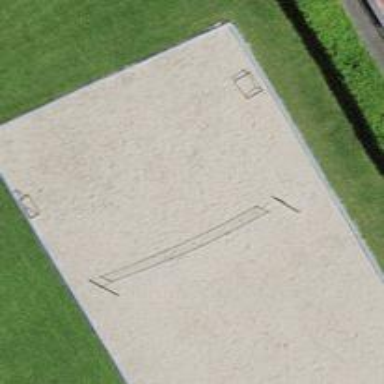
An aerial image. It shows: Sandy pitch designated for beach volleyball.